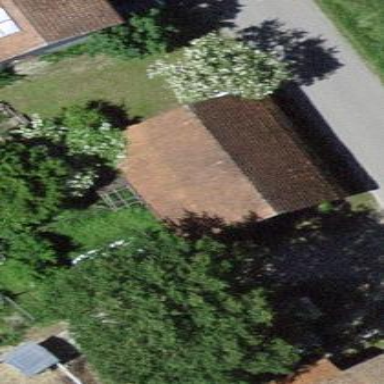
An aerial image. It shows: Rural barn.